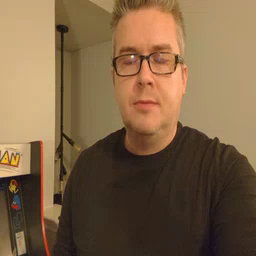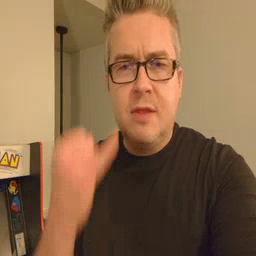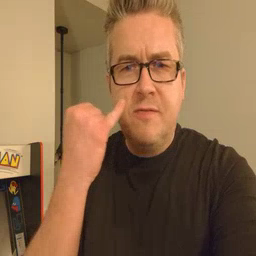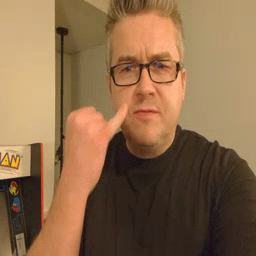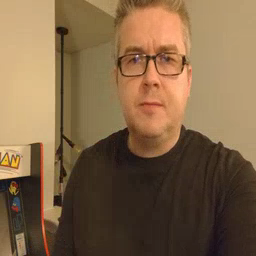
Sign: if